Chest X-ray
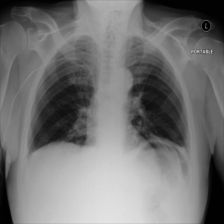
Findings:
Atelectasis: negative
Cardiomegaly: negative
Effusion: negative
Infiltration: negative
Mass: negative
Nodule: negative
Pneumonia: negative
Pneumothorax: negative
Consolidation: negative
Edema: negative
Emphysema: negative
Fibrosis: negative
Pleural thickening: negative
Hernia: negative